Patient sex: M
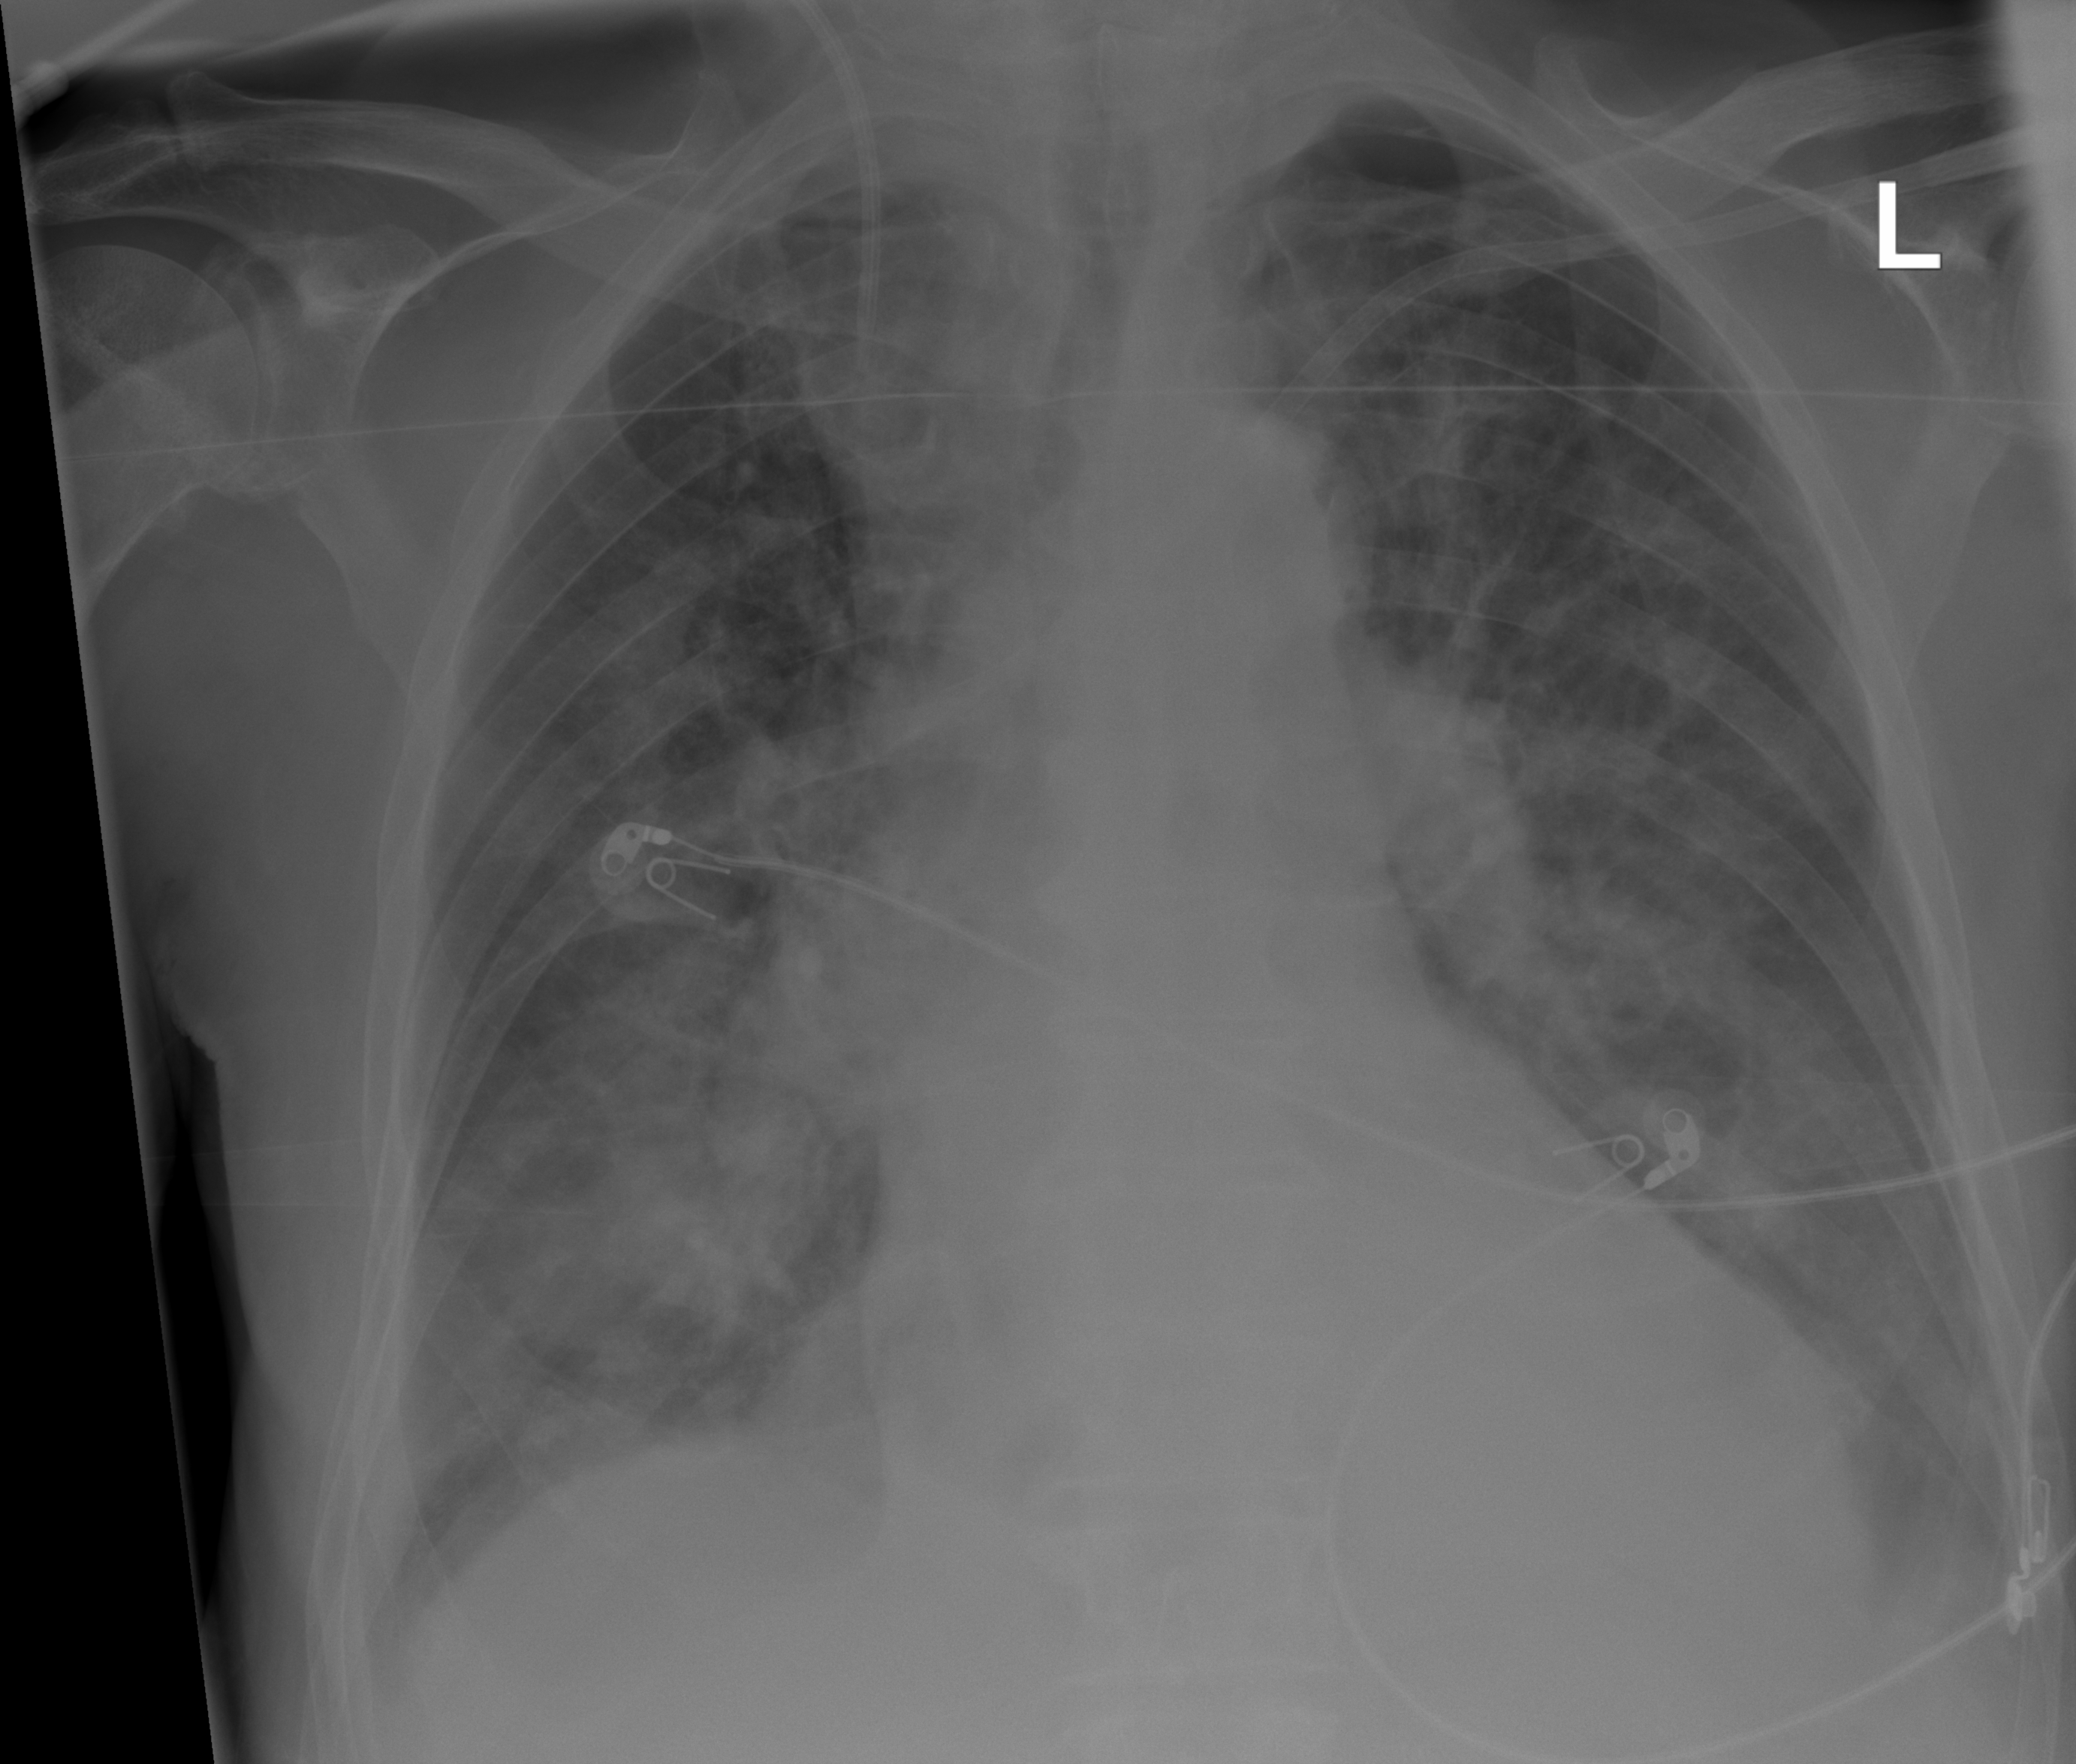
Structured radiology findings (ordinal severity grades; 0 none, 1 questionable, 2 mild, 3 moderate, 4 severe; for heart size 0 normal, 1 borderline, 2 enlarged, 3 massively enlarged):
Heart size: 2
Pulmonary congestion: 3
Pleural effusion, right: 2
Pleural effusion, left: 2
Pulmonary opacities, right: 2
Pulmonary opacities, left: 2
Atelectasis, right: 2
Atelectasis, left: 2